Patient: sex F, age 61
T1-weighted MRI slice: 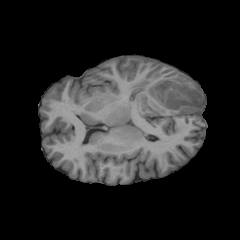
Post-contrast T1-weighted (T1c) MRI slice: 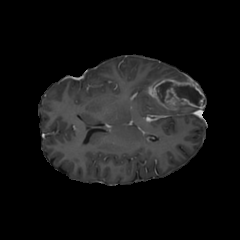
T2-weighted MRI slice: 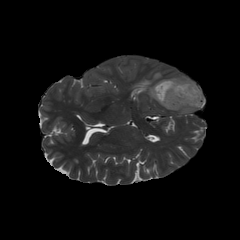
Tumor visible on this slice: yes
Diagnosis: Glioblastoma, IDH-wildtype
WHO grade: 4